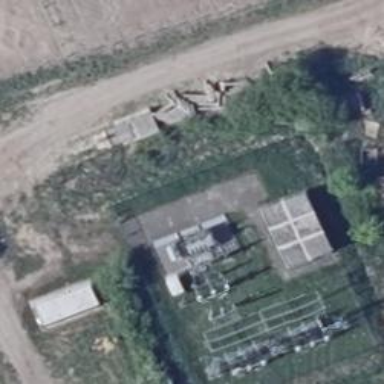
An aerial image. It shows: Power line with three cables.